四年级 · 变换几何
像出、ロ、○、 $\triangle$ 等图形, 沿一条直线对折, 直线两侧的部分能完全重合, 这样的图形叫做 $($ )图形, 折痕所在的直线叫做 $(\quad)$ 。9.(1)点 $A$ 和点 $B$ 到对称轴的距离都是 ( ) 个小格。

(2)点 $C$ 和点 ( ) 到对称轴的距离是相等的。

(3)点 $\mathrm{F}$ 的对称点是点 $(\quad)$ 。

11.下面三幅图中， $(\quad)$ 平移到右下图位置 $M$ 后能与 $\mathrm{N}$ 成轴对称。
(1)

(2)

(3)

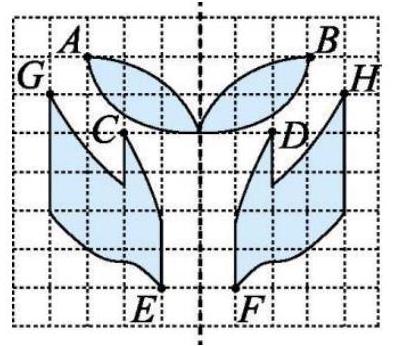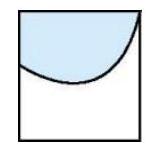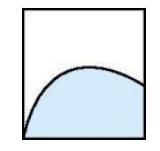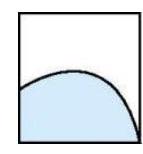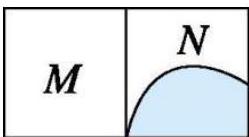
答案: 轴对称 对称轴